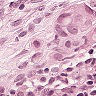
Metastatic tissue present: yes